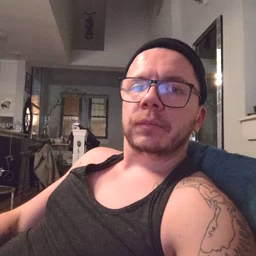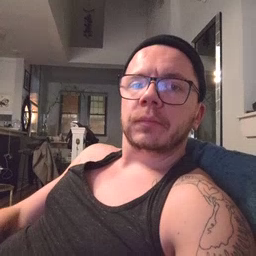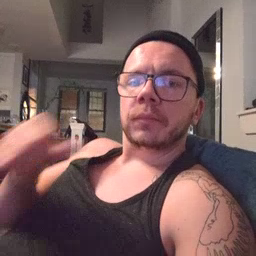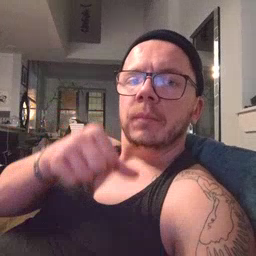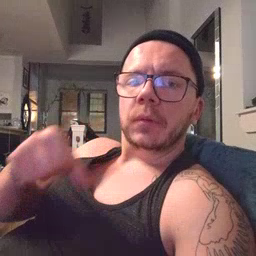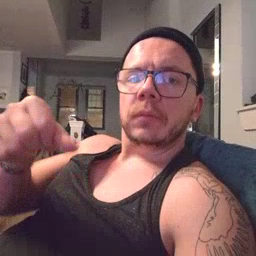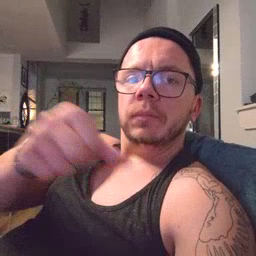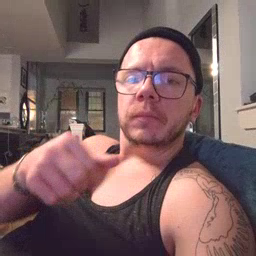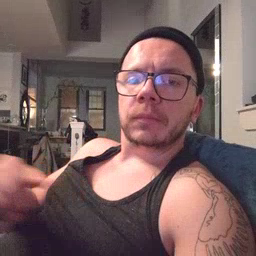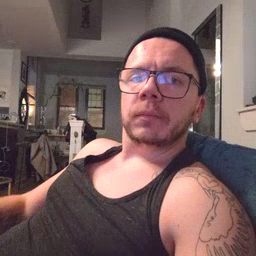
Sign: puzzle